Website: apple
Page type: customer-info-address
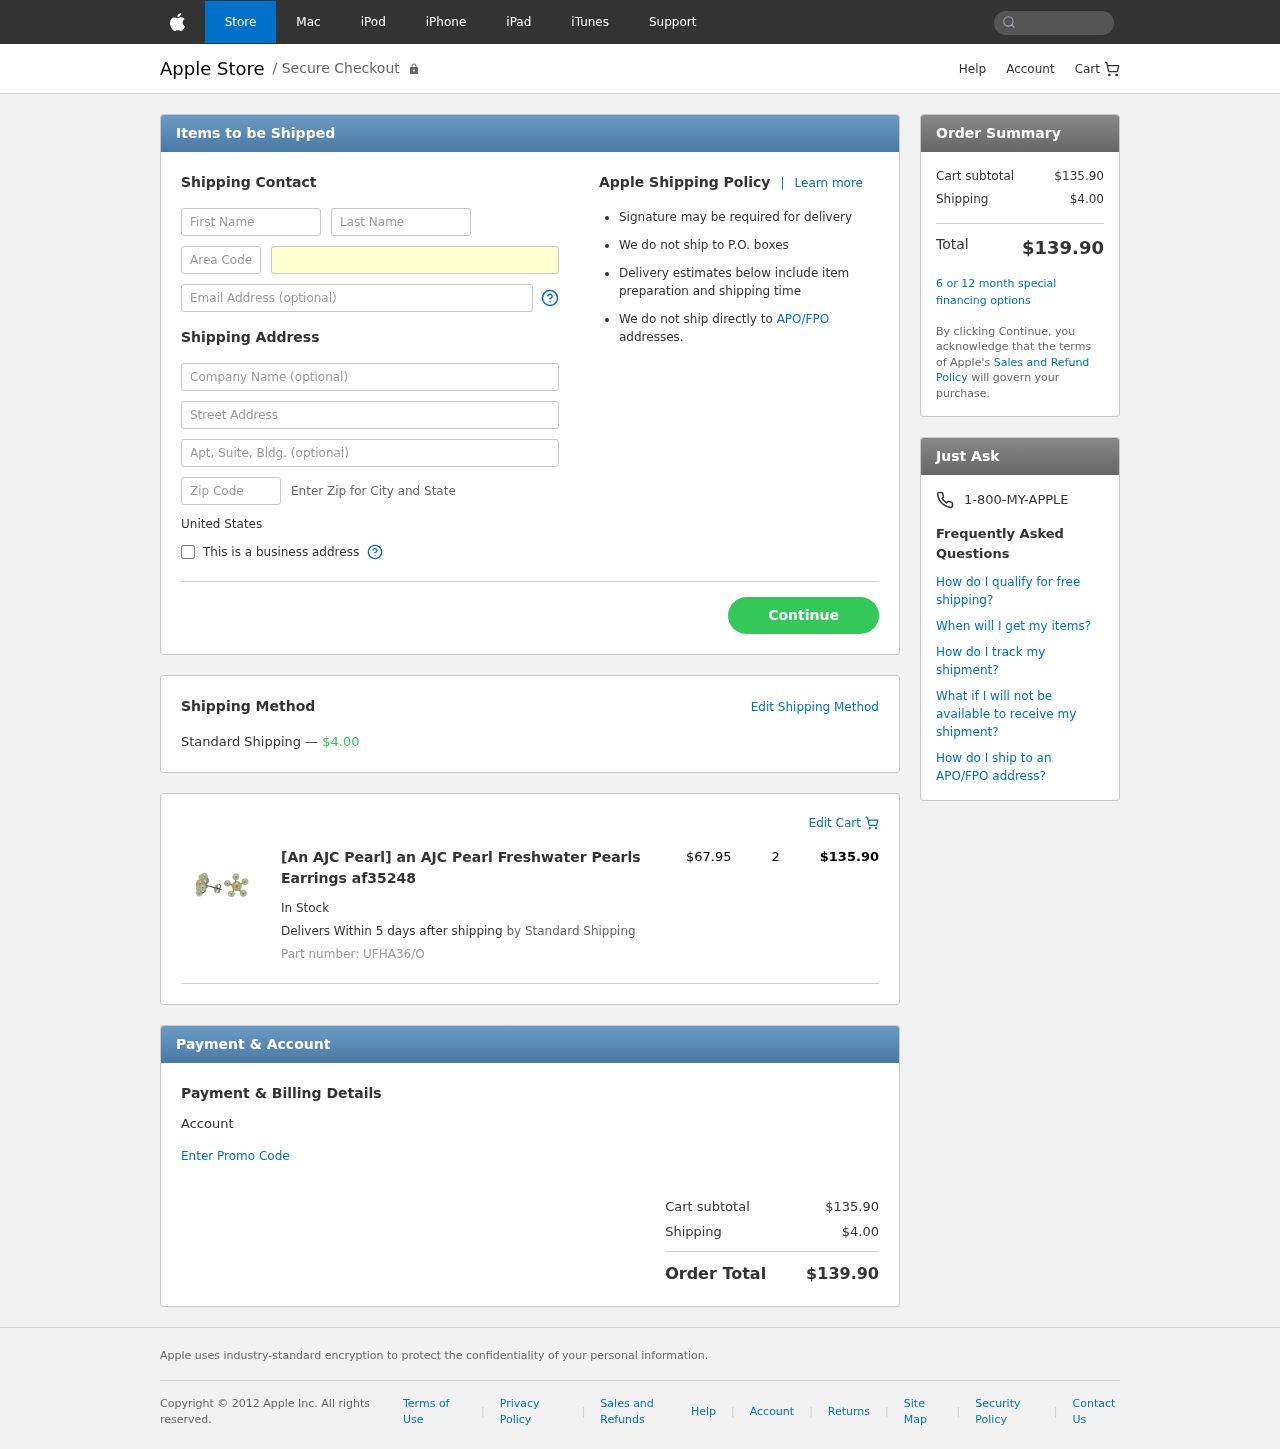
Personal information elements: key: PII_COUNTRY
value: United States
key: PII_FIRSTNAME
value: Rhonda
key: PII_LASTNAME
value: Hampton
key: PII_PHONE_AREA
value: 320
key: PII_PHONE_LINE
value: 0680
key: PII_EMAIL
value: rhonda_hampton@hotmail.com
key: PII_STREET
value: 816 Franklin Haven Suite 979
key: PII_STREET2
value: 87421 Nicole Estate Suite 194
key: PII_POSTCODE
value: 43764
Product elements: key: PRODUCT1_NAME
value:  [An AJC Pearl] an AJC Pearl Freshwater Pearls Earrings af35248 
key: PRODUCT1_PRICE
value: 67.95
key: PRODUCT1_QUANTITY
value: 2
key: PRODUCT1_SKU
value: UFHA36/O
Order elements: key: ORDER_SHIPPING_COST
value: $4.00
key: ORDER_ITEM_TOTAL
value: $135.90
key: ORDER_SUBTOTAL
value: $135.90
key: ORDER_TOTAL
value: $139.90